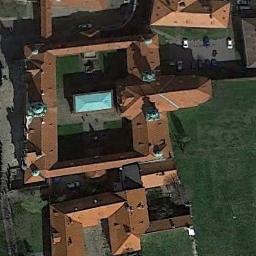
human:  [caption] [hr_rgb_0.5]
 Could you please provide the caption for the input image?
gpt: A cathedral with a brown roof, Surrounded by roads and trees and lawns .

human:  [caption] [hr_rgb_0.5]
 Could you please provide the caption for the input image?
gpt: The orange church with three towers and a yard while the and a green building in the yard .

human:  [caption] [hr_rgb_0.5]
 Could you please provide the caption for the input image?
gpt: There is a church in the middle of the grass .

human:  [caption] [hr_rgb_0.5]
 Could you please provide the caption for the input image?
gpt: This is a church that is rectangular and surrounded by cyan walls .

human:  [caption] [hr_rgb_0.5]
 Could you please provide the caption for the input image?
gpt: There is a meadow near the church .